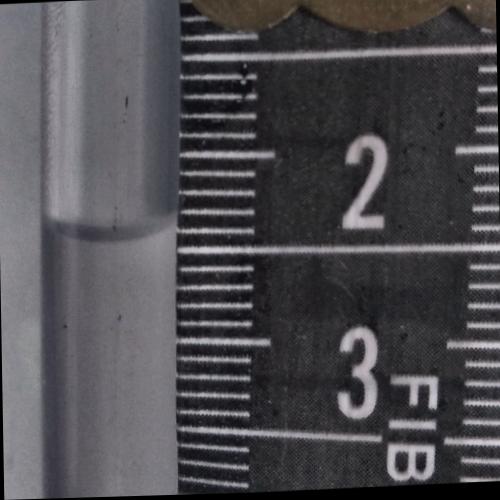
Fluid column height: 2.4 cm